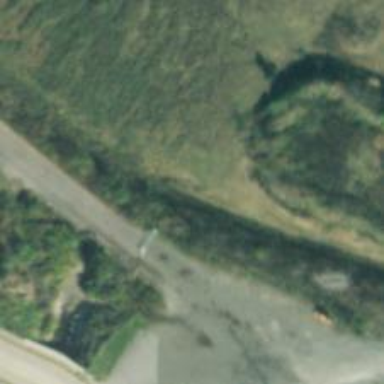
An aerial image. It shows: Rail spur service.